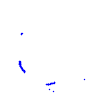
Particle: kaon